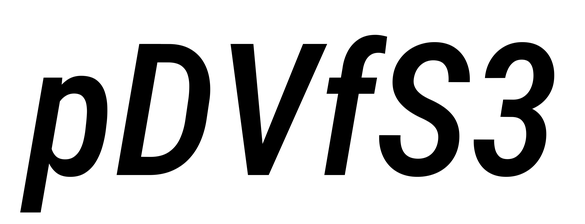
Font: Roboto-Italic_Condensed_Medium_Italic